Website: crate-barrel
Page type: payment
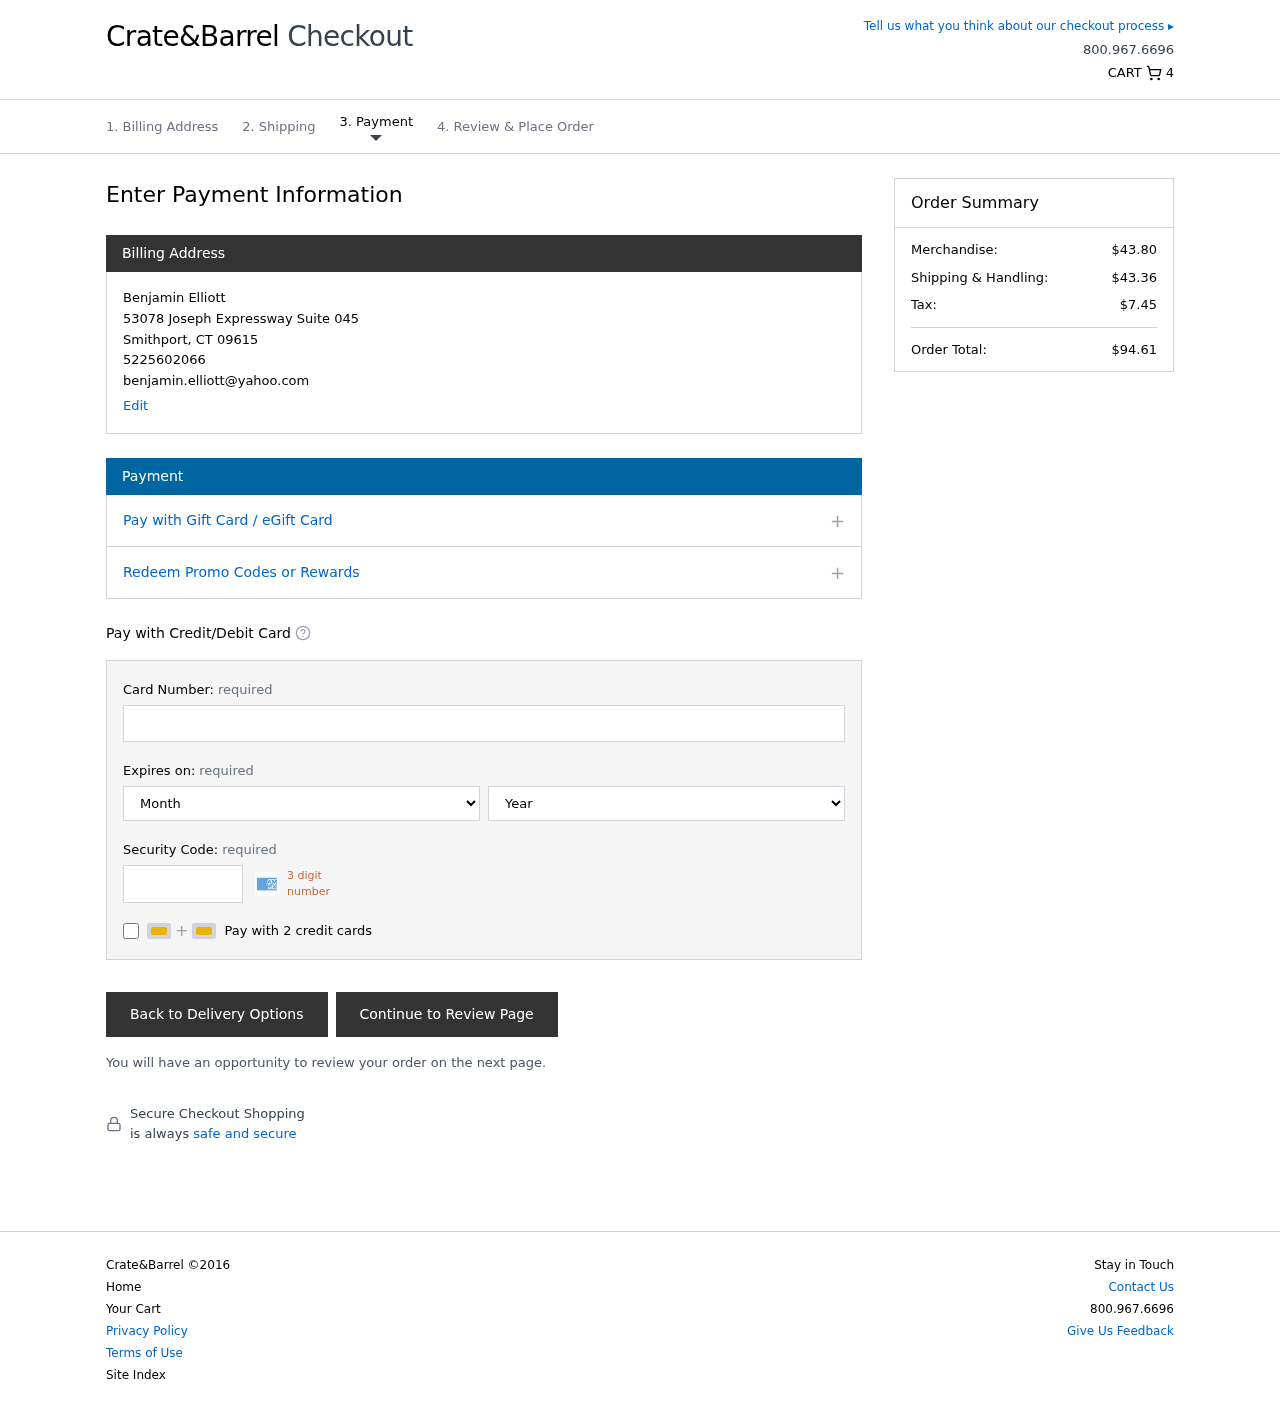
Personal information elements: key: PII_CARD_CVV
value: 3339
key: PII_CARD_EXPIRY_MONTH
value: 02
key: PII_CARD_EXPIRY_YEAR
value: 29
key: PII_CARD_NUMBER
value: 3707 0379 5265 488
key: PII_CITY
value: Smithport
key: PII_EMAIL
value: benjamin.elliott@yahoo.com
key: PII_FULLNAME
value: Benjamin Elliott
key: PII_PHONE
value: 5225602066
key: PII_POSTCODE
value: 09615
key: PII_STATE_ABBR
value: CT
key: PII_STREET
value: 53078 Joseph Expressway Suite 045
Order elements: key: ORDER_NUM_ITEMS
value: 4
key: ORDER_SUBTOTAL
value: $43.80
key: ORDER_SHIPPING_COST
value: $43.36
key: ORDER_TAX
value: $7.45
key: ORDER_TOTAL
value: $94.61